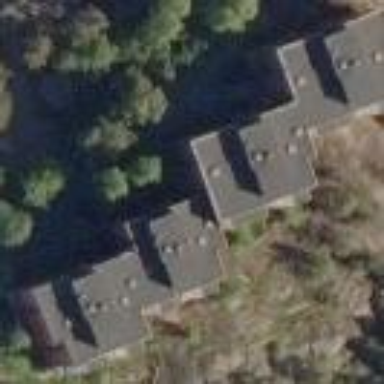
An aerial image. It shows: View of apartment building.